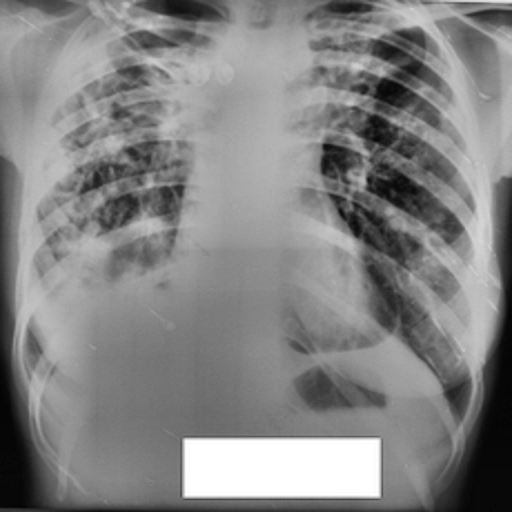
Finding: TUBERCULOSIS